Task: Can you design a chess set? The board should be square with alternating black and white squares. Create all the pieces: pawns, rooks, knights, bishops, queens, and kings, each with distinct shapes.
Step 2991:
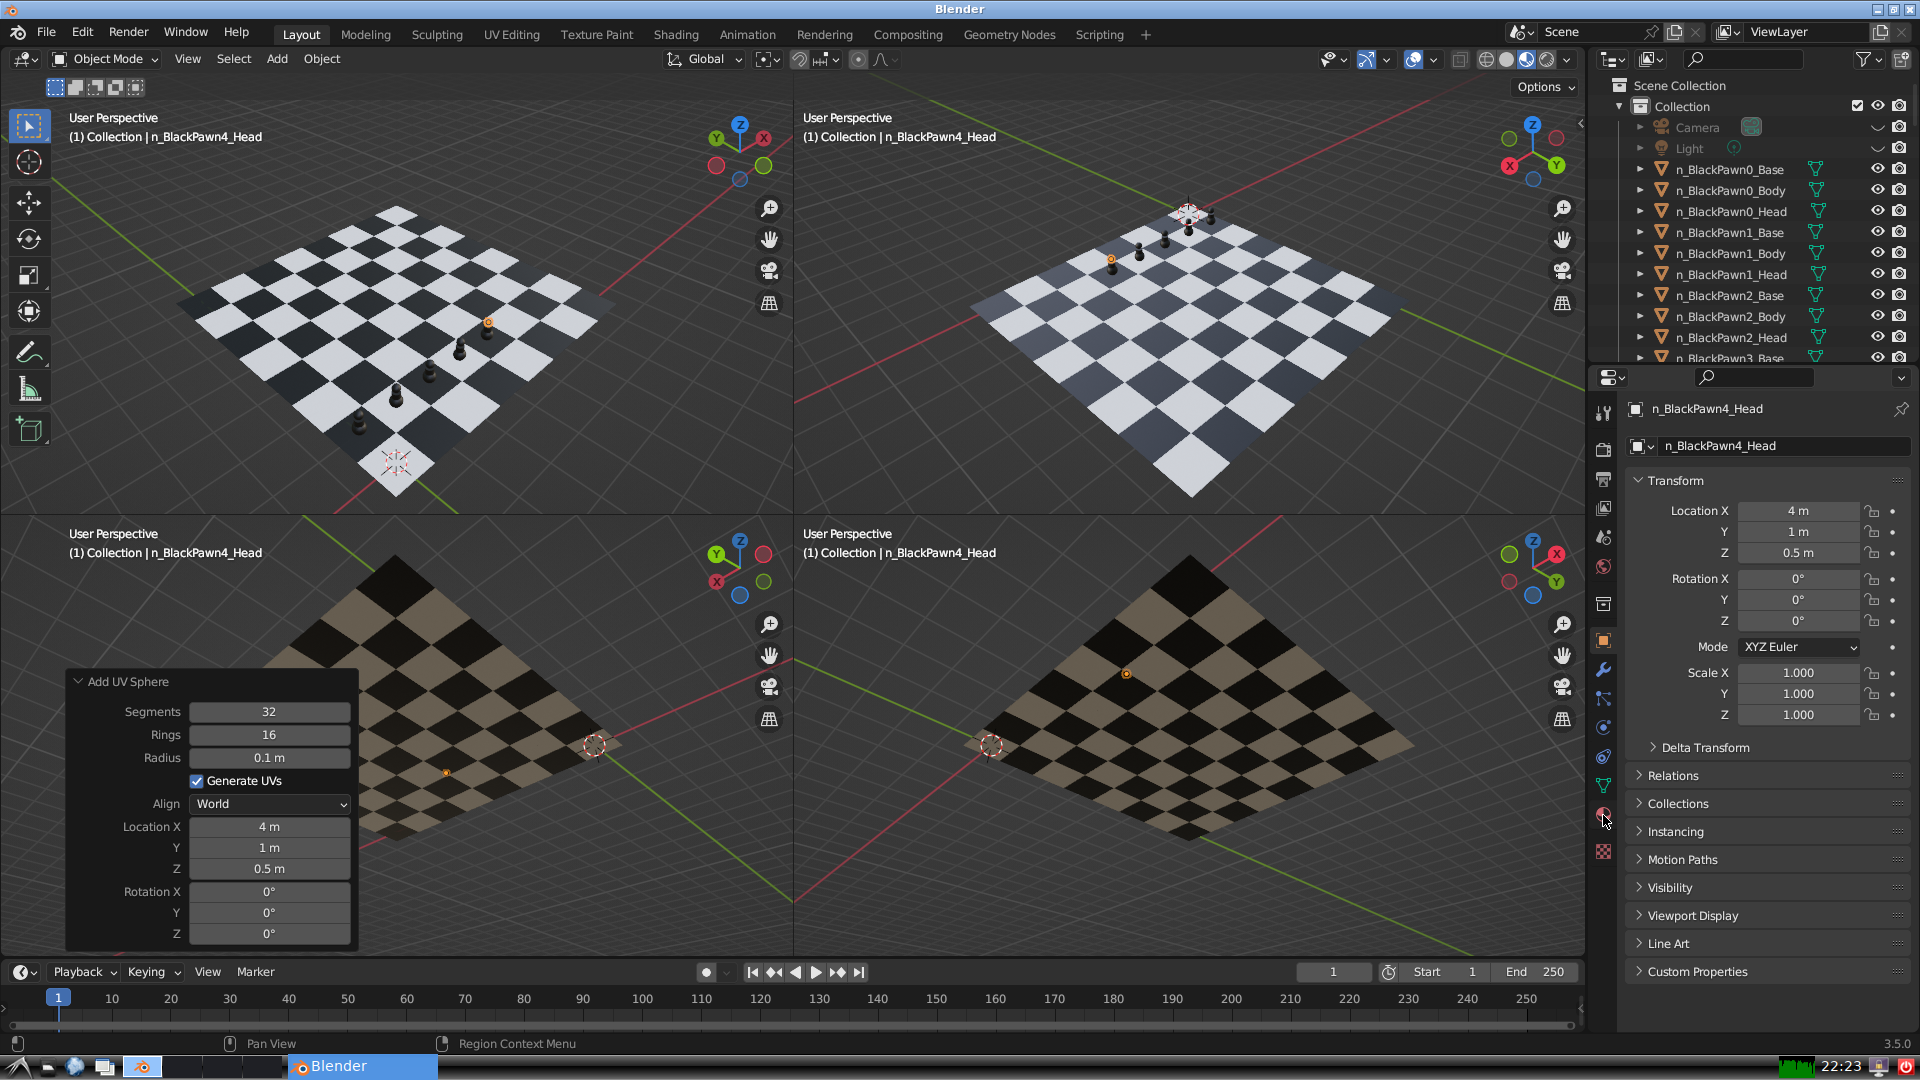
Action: click: no